Question: It seems short borders when i use lower values on both sides of an element, <URL> How can i straighten side borders when they have different values? Hope can find a fix.
'''
span {
float: left;
border-top: 10px solid red;
border-bottom: 10px solid red;
border-right: 1px solid blue;
border-left: 1px solid blue;
padding: 0 10px 0 20px;
background: orange;
}
'''

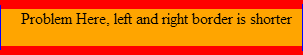
Answer: They will always behave like that. As you can see on your own example, the borders are divided by diagonal lines. You could achieve your behaviour by wrapping two spans into each other. One for the vertical borders, the other one for the horizontal.
<URL>
'''
<span class="vertical">
<span class="horizontal">
Problem Here, left and right border is shorter
</span>
</span>
'''
btw: I'd recommend 'box-sizing: border-box' for a more intuitive behaviour of widths and heights for elements (compare padding behaviour):
<URL>